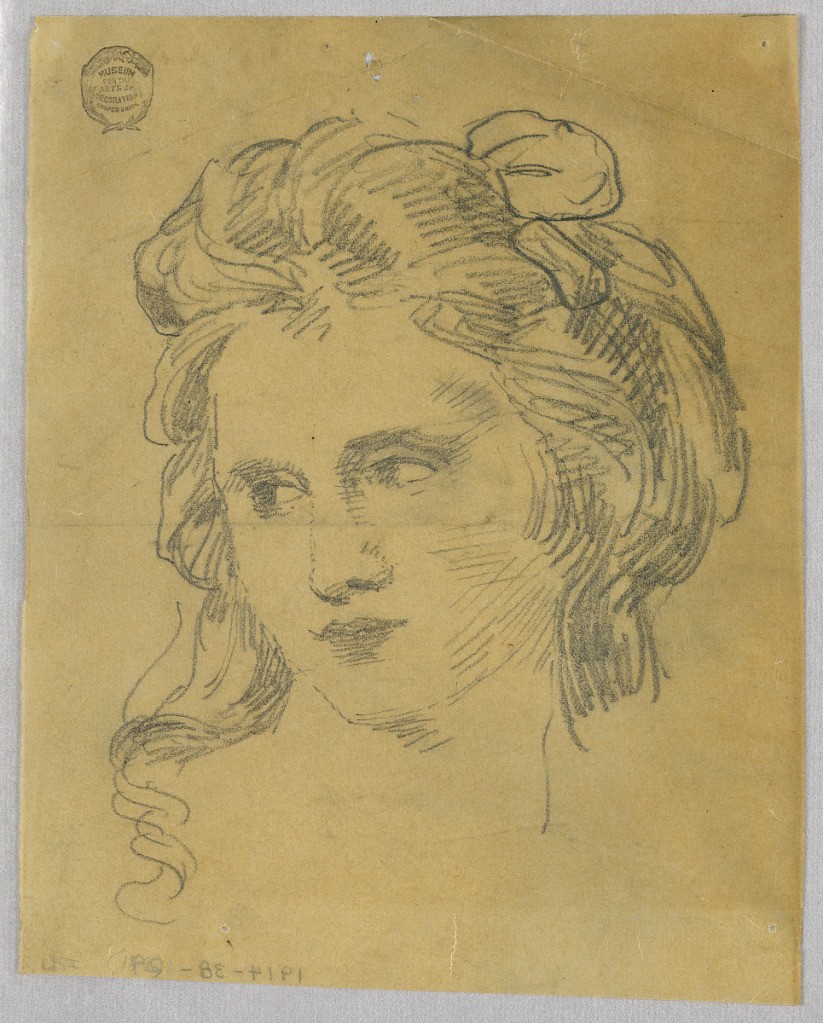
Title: Sketch of Woman's Head
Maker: Francis Augustus Lathrop, American, 1849–1909
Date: ca. 1895
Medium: Graphite on tracing paper
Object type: Drawing
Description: Young woman, her head turned to the left.